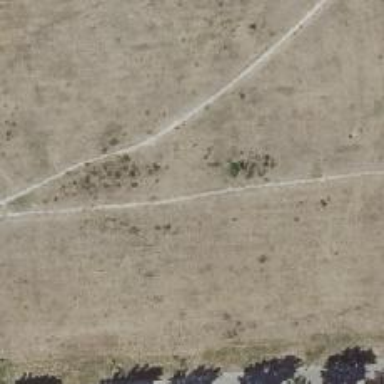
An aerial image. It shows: Ground path.